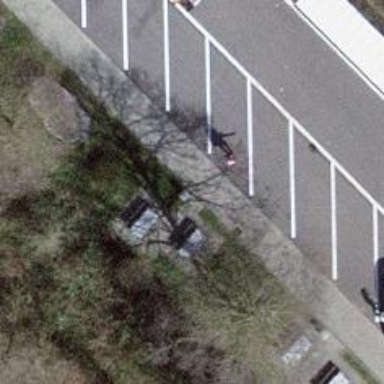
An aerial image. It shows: Picnic table located in leisure land area.